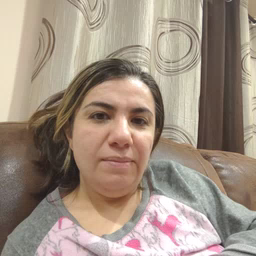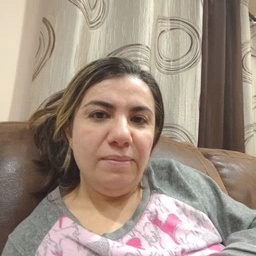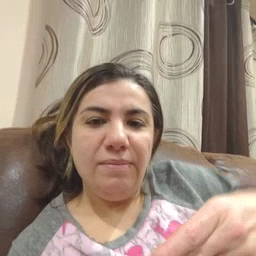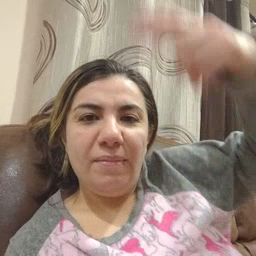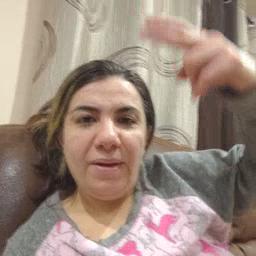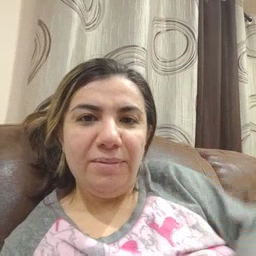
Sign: high